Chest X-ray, AP view. Patient: 52 years old, sex M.
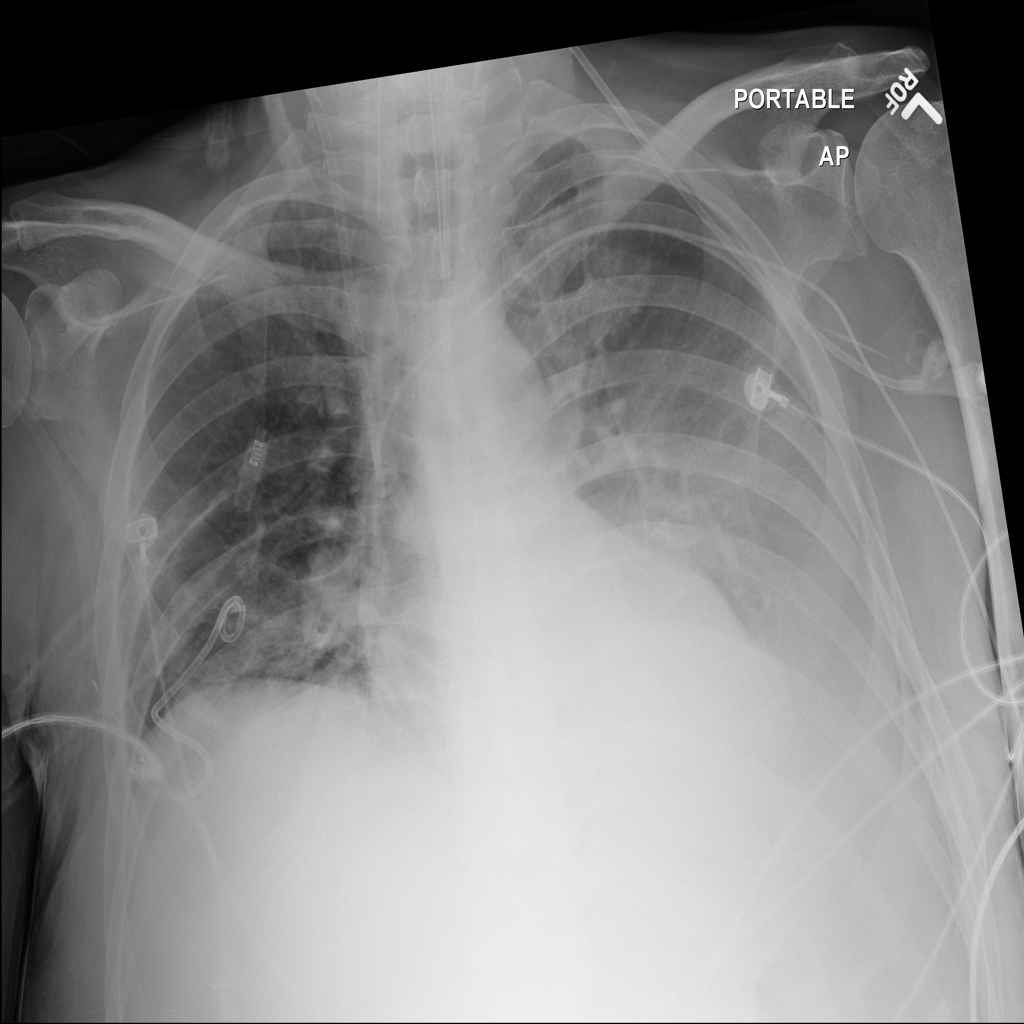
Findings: Consolidation, Effusion